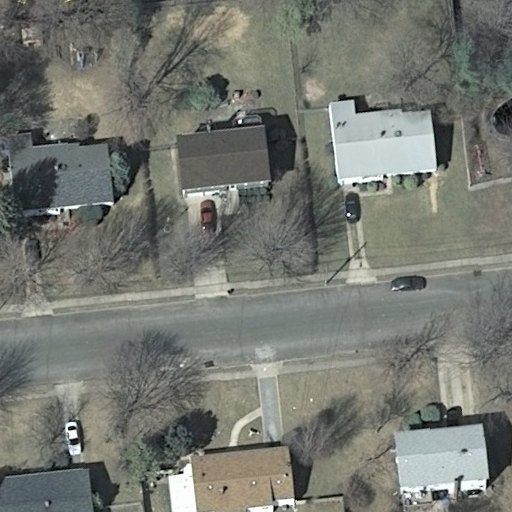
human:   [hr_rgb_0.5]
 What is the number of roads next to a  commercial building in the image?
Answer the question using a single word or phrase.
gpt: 0

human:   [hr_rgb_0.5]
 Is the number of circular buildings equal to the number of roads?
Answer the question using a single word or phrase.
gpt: no

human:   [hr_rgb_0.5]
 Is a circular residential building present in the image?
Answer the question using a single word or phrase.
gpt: no

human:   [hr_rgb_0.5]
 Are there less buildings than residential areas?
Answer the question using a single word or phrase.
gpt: no

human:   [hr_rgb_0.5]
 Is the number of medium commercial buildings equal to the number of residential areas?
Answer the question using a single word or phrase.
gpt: no

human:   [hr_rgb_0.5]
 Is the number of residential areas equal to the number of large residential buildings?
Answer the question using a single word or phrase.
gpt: no

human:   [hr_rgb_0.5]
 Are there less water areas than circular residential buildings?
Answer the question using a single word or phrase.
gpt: no

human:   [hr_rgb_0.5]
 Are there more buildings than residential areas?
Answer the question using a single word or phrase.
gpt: yes

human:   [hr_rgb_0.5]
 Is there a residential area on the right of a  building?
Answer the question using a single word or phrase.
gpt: yes

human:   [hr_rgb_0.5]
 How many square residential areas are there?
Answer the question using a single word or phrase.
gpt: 0

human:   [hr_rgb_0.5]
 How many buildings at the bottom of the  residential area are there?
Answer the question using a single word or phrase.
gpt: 3

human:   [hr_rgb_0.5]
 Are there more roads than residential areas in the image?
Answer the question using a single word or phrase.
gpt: no

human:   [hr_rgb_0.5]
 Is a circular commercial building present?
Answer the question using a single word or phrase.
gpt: no

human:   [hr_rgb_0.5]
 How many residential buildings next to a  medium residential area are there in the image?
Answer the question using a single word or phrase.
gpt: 0

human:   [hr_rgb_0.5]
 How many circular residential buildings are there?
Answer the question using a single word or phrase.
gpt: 0

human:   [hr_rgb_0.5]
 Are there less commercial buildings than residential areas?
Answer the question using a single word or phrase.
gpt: yes

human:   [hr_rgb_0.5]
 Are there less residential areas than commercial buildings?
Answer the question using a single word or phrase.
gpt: no

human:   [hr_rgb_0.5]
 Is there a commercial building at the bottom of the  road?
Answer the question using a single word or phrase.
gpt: no

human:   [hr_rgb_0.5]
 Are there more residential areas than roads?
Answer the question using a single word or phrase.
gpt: no

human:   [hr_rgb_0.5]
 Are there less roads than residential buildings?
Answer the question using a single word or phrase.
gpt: yes

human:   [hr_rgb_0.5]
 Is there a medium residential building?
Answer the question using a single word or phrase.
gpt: yes

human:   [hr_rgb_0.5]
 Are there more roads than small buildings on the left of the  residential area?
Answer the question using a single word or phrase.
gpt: no

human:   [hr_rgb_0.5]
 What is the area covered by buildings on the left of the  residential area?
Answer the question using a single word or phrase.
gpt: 1269m2

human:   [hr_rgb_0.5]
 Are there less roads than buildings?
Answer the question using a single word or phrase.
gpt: yes

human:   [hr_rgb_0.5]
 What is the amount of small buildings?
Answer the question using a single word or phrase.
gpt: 2

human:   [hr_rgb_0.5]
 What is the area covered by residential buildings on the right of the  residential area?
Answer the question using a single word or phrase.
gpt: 0m2

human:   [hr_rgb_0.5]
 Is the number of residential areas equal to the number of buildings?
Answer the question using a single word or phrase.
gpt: no

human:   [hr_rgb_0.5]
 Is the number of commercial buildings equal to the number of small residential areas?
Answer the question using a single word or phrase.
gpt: yes

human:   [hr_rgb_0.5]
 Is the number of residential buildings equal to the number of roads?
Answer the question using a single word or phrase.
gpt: no

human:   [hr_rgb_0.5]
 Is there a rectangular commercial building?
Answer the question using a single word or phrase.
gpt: no

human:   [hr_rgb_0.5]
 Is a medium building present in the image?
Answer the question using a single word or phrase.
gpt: yes

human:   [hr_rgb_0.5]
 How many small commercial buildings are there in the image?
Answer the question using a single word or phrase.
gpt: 0

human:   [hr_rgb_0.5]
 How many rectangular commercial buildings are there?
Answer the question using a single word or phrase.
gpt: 0

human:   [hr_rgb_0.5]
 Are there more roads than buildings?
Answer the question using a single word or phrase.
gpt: no

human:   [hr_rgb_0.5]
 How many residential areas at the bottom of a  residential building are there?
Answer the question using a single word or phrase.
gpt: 0

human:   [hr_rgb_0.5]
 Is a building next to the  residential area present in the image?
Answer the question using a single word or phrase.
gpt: yes